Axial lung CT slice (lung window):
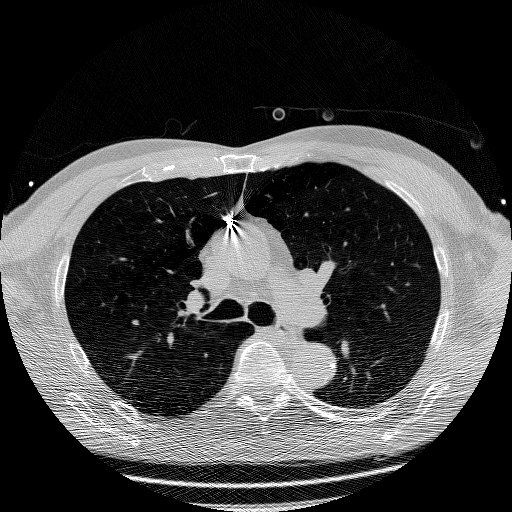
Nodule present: no